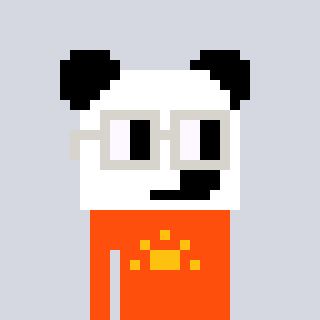
a pixel art character with square light gray glasses, a panda-shaped head and a orange-colored body on a cool background